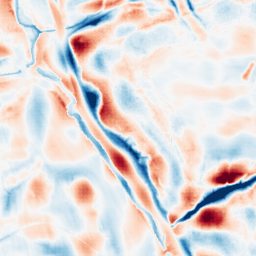
Category: wavelet
Decomposition family: wavelet_biorthogonal
Decomposition parameters: wavelet: bior5.5
level: 5
Upsampling method: sinc_blackman
Upsampling parameters: scale: 4
kernel_size: 8
Upsampling scale: 4